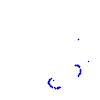
Particle: proton